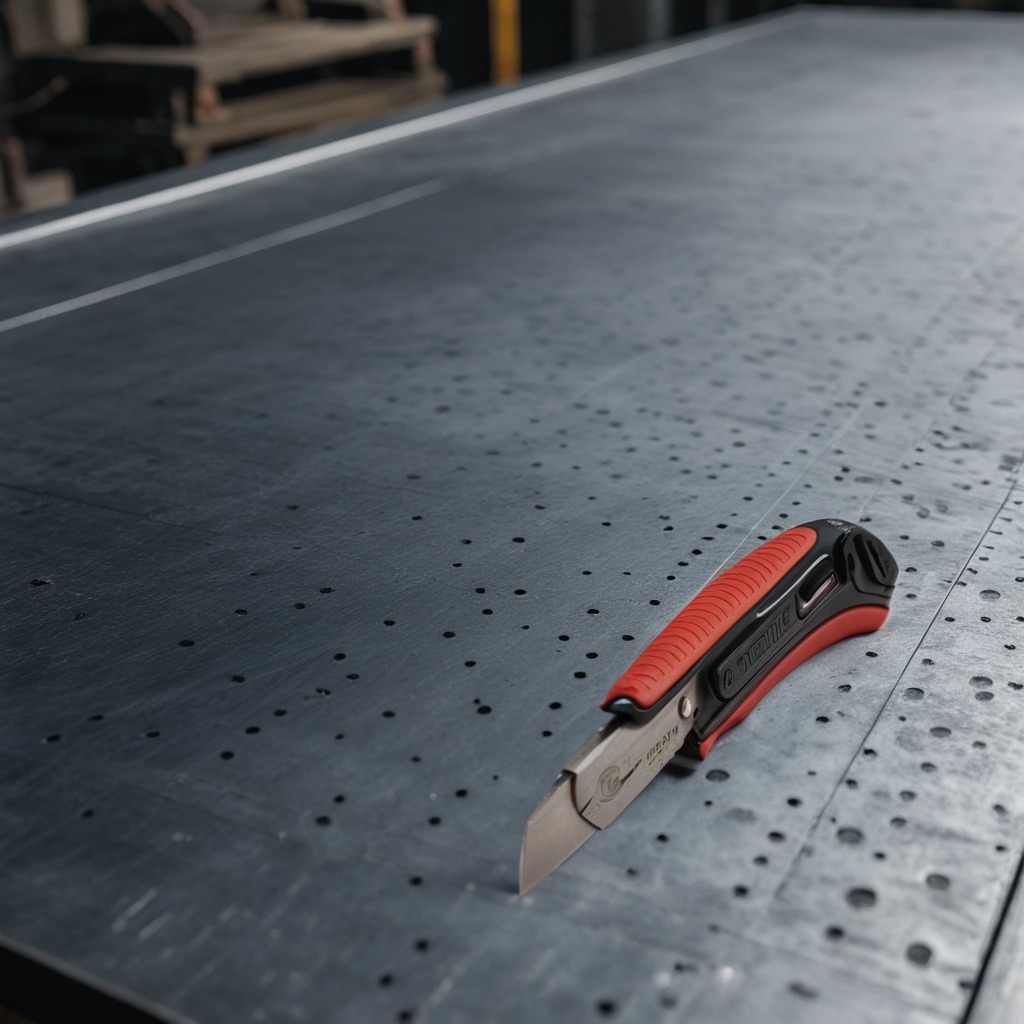
A utility knife is lying on the cold steel table in a mining workshop gritty textures.